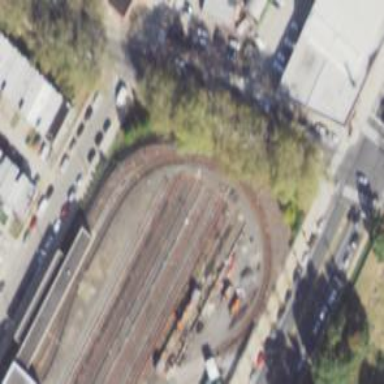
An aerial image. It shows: Electrified rail passing through service yard.